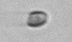
Label: nanoplankton_mix